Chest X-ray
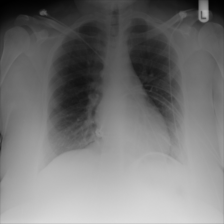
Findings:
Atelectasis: negative
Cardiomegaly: negative
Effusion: negative
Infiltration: negative
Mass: negative
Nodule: negative
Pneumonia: negative
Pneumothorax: negative
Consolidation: negative
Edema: negative
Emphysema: negative
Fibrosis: negative
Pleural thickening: negative
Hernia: negative